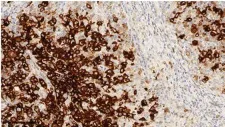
Histopathology and immunohistochemistry of the lymph nodes of this patient. IHC staining showed that lymphoma cells were positive for. CD30 (20x).
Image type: pathology (immunostaining)